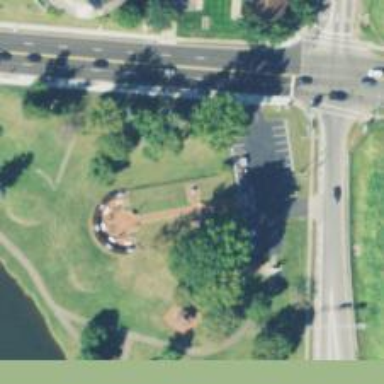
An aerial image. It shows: Historic memorial.